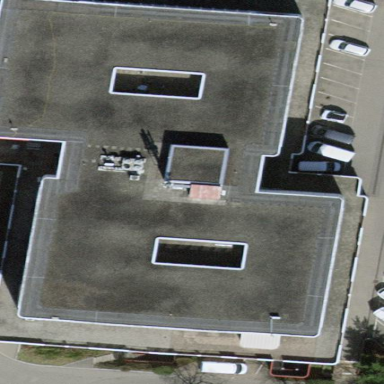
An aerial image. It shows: Industrial building with flat roof.